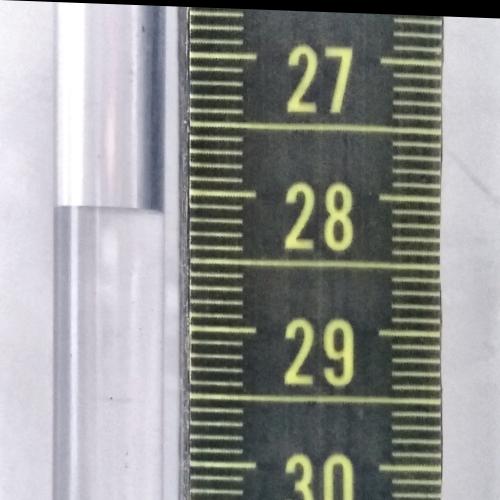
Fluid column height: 28.2 cm